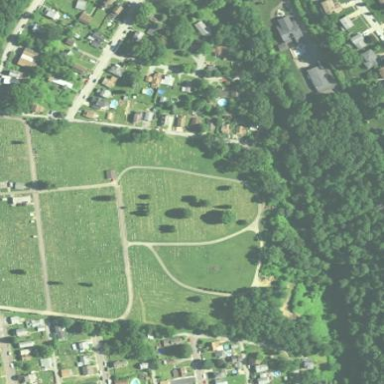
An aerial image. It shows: Cemetery.